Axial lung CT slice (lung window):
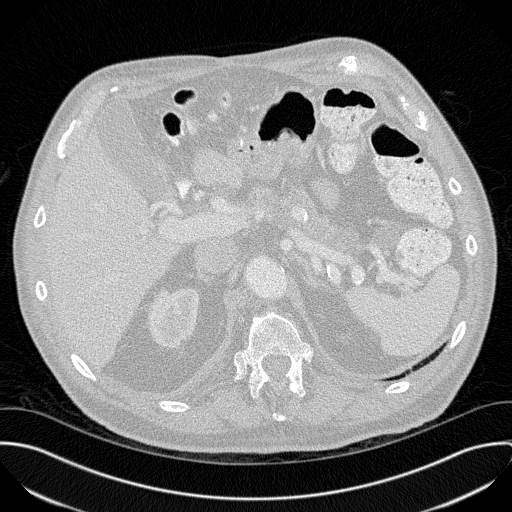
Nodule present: no